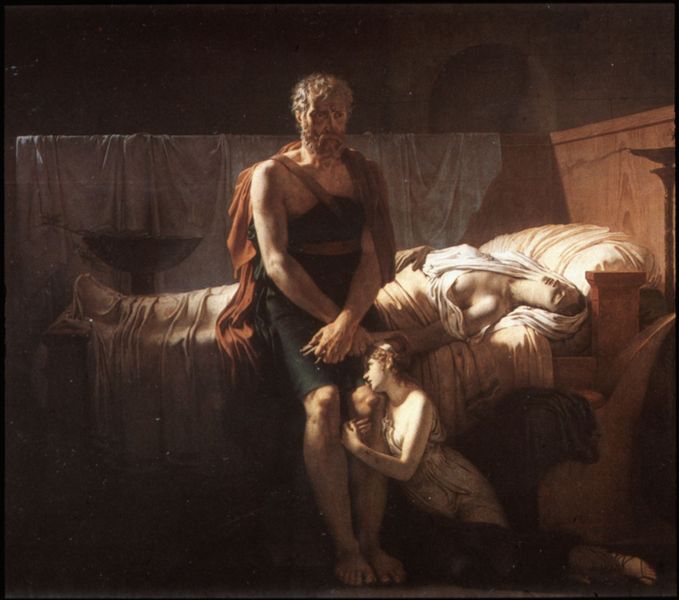
Titel: Rückkehr des Marcus Sextus
Künstler: Pierre-Narcisse Guérin
Institution: Paris, Musée du Louvre
Schlagwörter: dunkel, mann, nackt, schatten, wasser, frauen, mädchen, frau, holz, licht, zimmer, tuch, beige, bart, tod, tot, trauer, mantel, tücher, kind, boot, schiff, düster, verlassen, bett, laken, junge, knie, krank, bedeckt, weinen, tote, krankheit, grieche, blod, waschbecken, umarmt, riese, hinwendung